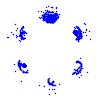
Particle: proton